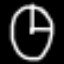
Label: clock